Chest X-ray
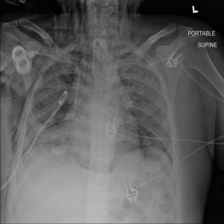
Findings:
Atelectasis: negative
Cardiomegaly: negative
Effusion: negative
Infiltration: negative
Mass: negative
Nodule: negative
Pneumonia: negative
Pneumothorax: negative
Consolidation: negative
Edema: negative
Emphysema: negative
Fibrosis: negative
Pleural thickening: negative
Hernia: negative